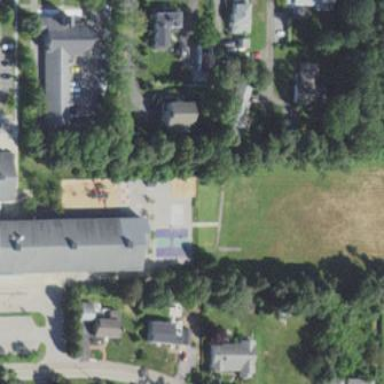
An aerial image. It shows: School.